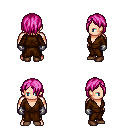
a pixel art fantasy rpg character, male body template, human, light skin, brown robe, gold greaves, pink bangs hairstyle, metal gloves, brown shoes, four views (front, back, left, right), 2x2 character sprite sheet, small pixel art, hard edges, no anti-aliasing